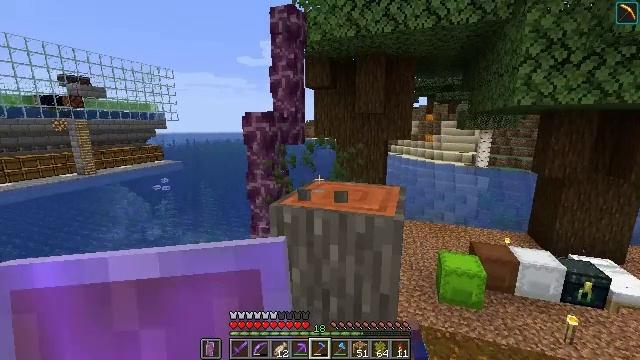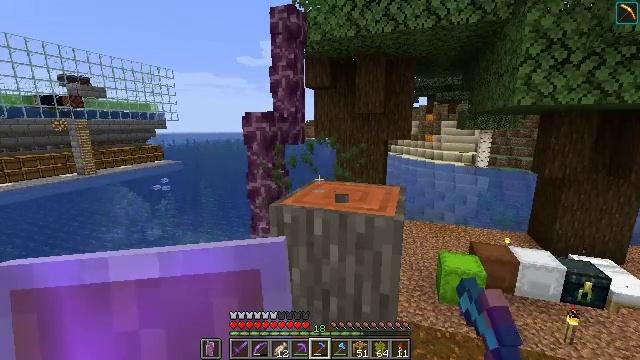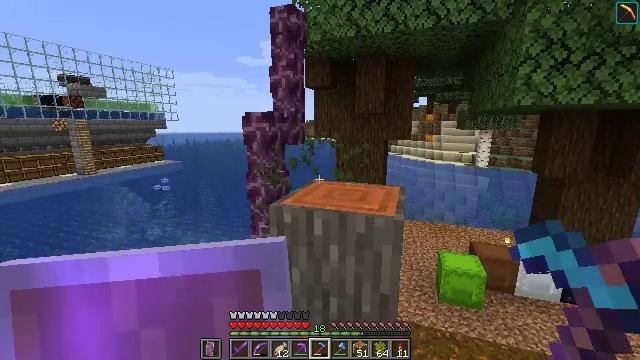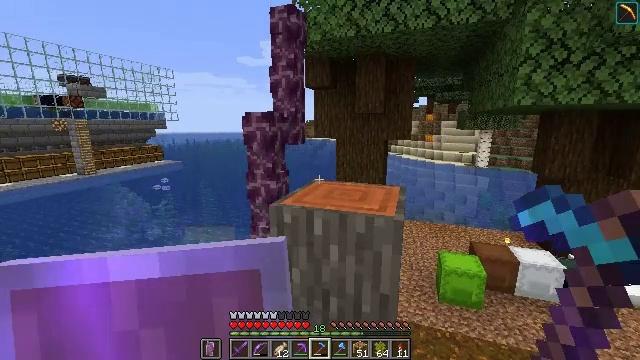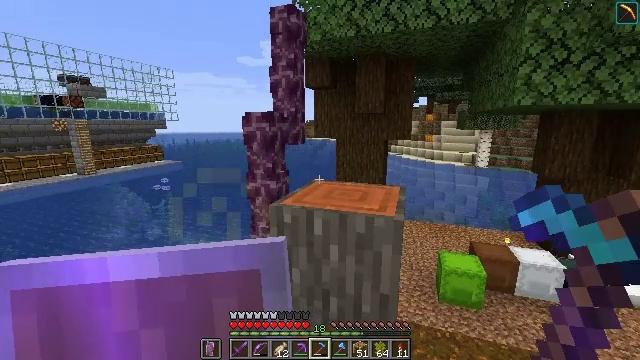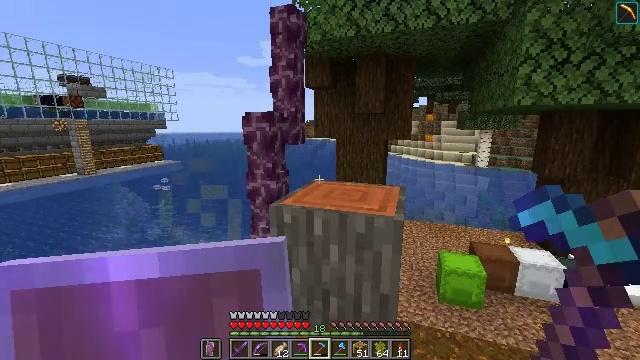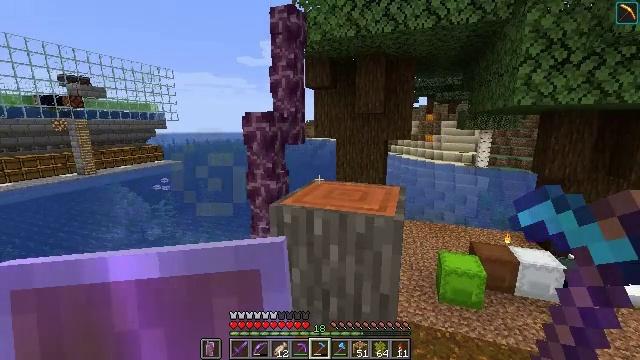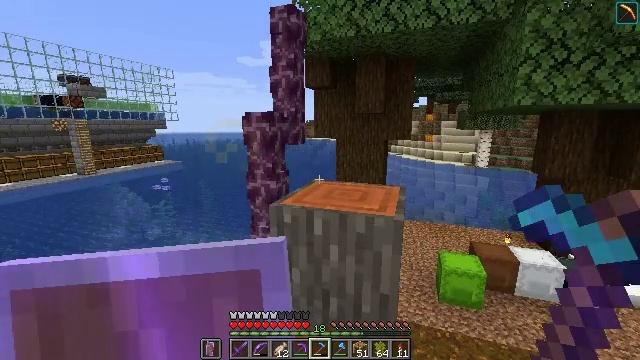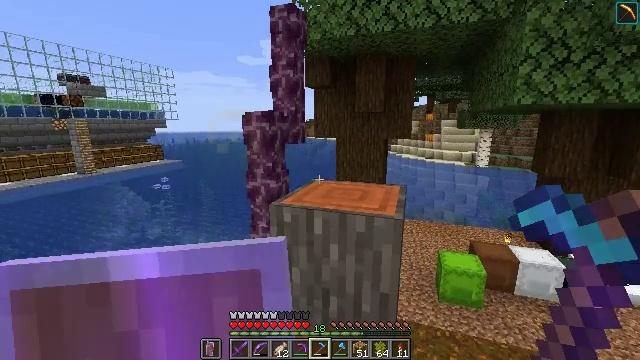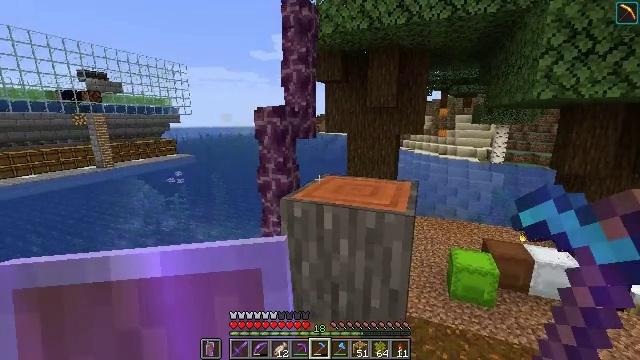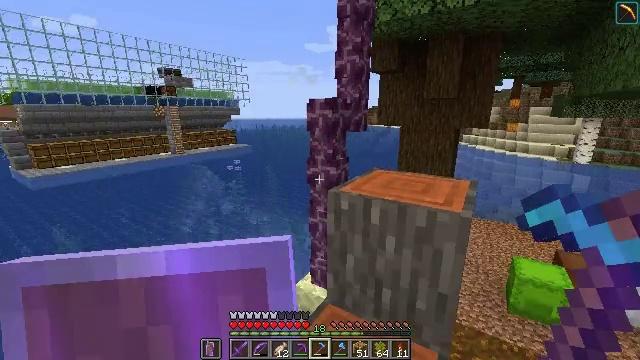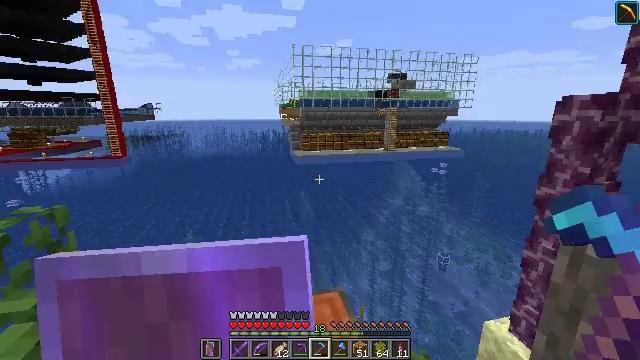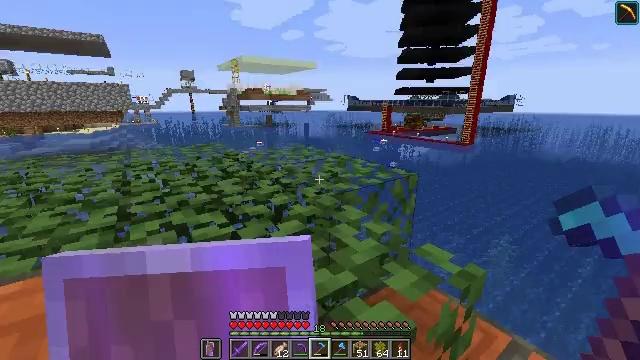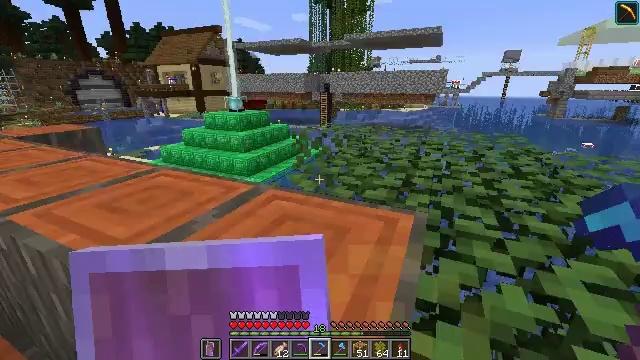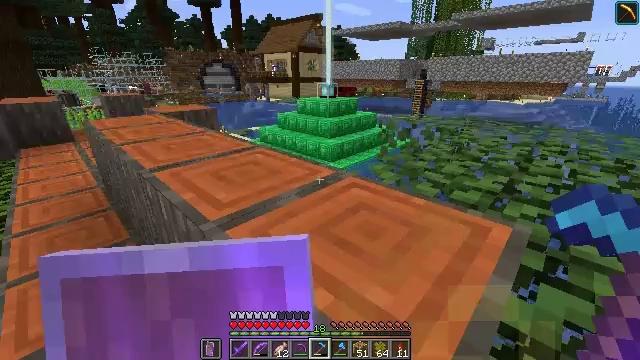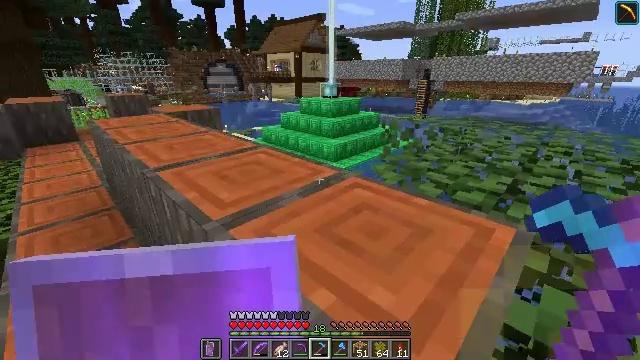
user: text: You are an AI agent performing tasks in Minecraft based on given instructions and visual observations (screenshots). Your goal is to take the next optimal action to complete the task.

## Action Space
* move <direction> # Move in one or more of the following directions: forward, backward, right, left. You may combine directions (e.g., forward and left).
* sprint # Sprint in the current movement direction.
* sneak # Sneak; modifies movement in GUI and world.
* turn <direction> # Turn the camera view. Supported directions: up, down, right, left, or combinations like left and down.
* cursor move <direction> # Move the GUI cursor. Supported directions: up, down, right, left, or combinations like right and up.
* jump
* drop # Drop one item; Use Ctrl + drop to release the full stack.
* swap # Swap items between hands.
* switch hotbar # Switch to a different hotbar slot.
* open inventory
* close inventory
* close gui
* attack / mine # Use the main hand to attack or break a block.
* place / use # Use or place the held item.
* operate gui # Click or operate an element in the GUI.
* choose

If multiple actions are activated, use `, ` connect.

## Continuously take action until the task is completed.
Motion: motion action
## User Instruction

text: Trim the tree by mining the acacia leaves.
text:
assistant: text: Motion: attack / mine
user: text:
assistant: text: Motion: attack / mine
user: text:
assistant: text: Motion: attack / mine
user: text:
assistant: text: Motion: no_op
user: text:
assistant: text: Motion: no_op
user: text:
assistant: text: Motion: no_op
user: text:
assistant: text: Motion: no_op
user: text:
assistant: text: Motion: no_op
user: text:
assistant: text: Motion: turn left and down
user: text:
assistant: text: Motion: turn left and down
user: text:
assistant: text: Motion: turn left
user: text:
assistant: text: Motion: turn left and down
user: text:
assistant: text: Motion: turn left and down
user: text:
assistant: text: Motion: turn left and down
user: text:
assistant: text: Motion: no_op
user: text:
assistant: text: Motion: no_op
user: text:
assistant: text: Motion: no_op
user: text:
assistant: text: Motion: no_op
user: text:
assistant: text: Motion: no_op
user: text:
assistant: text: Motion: turn right and down
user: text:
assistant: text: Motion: turn right and down
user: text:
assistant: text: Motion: turn right
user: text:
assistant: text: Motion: no_op
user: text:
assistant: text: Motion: attack / mine
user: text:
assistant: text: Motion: turn right, attack / mine
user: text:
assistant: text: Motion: turn right, attack / mine
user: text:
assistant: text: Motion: attack / mine
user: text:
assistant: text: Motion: turn left and up, attack / mine
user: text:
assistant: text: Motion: turn left and up, attack / mine
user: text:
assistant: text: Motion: turn left, attack / mine